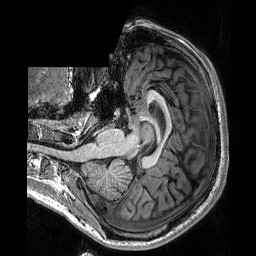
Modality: T1w
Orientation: axial